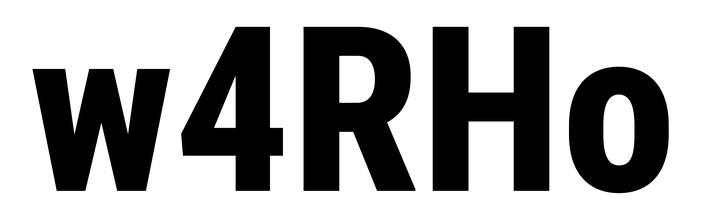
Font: Roboto_Condensed_ExtraBold